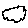
Label: cloud